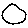
Label: circle